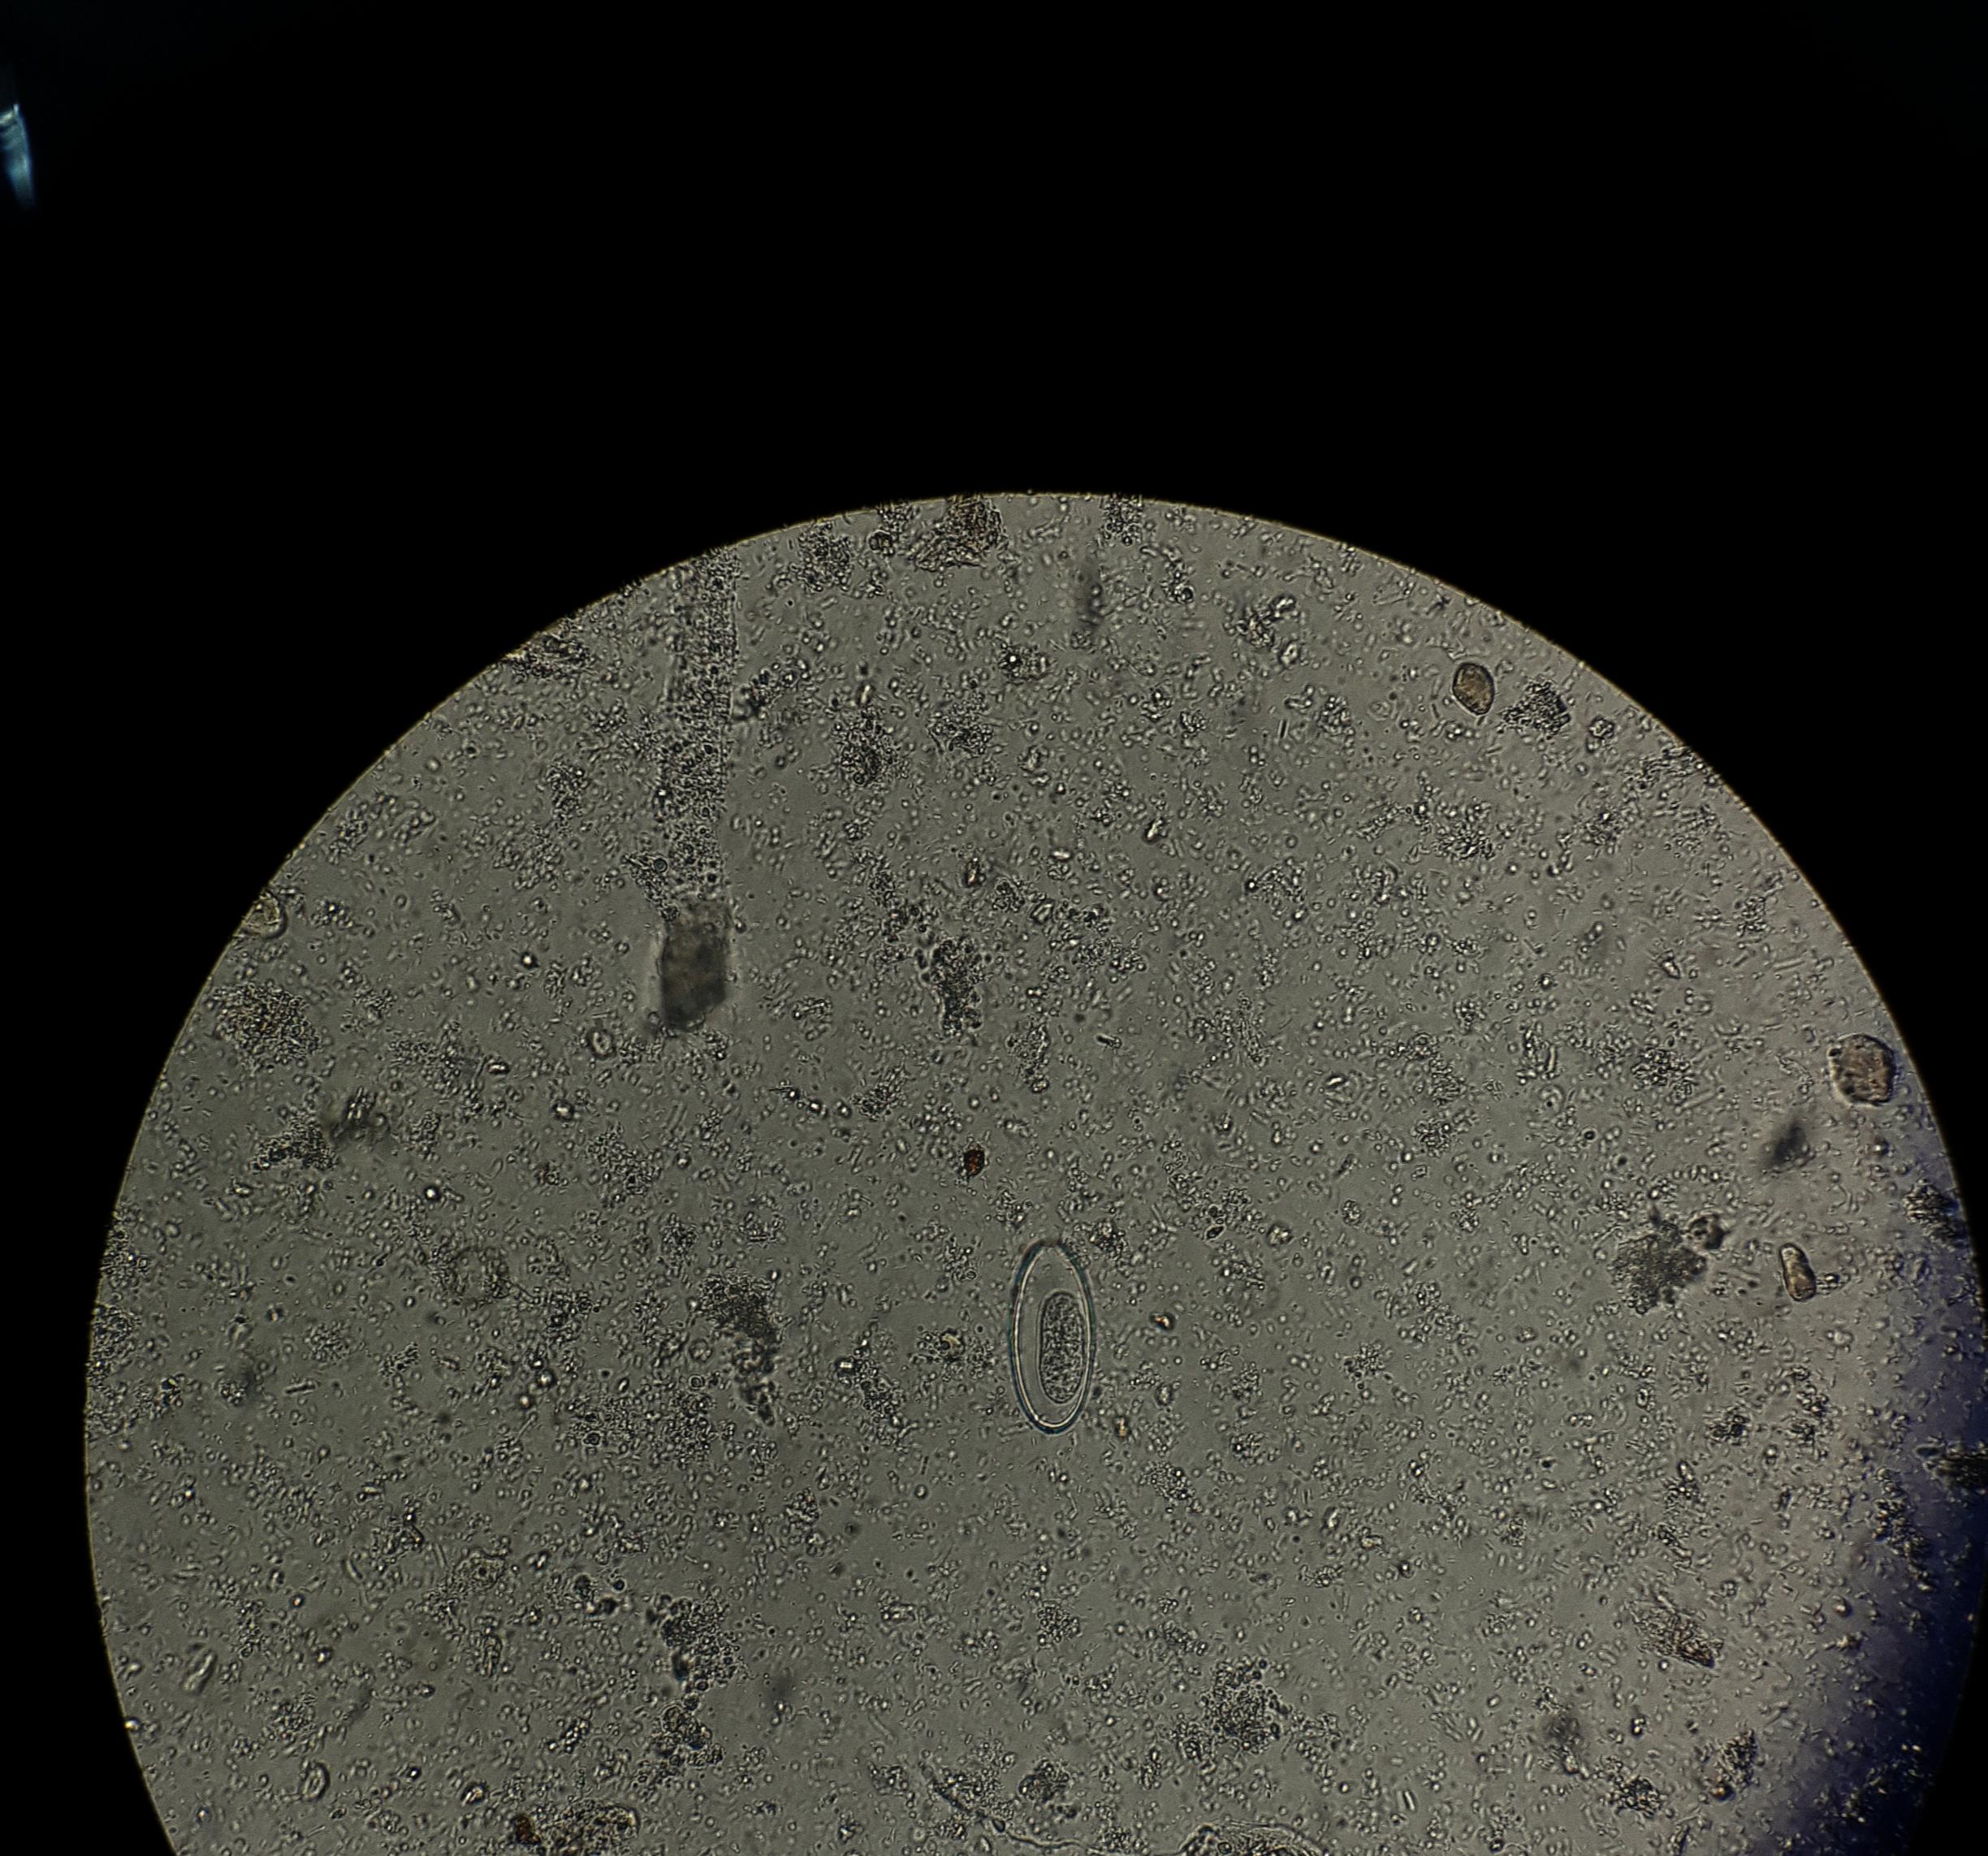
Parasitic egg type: Enterobius vermicularis